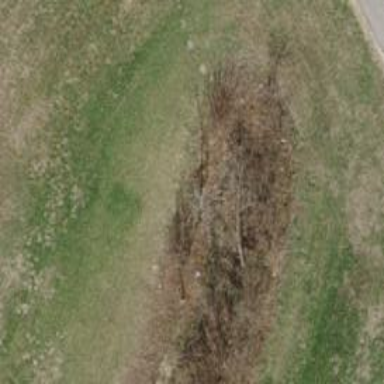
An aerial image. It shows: Culvert tunnel.